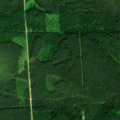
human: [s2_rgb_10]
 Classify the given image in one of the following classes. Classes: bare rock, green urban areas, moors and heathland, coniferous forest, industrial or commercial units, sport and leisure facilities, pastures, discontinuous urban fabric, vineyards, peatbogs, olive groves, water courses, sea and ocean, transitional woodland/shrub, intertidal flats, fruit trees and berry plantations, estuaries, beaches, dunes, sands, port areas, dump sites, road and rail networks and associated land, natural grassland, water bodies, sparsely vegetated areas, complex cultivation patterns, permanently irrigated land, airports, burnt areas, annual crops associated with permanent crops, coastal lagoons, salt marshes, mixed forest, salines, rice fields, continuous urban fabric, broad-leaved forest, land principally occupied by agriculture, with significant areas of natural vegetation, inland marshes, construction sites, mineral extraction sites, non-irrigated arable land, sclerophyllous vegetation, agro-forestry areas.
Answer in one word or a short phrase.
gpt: coniferous forest, mixed forest, peatbogs